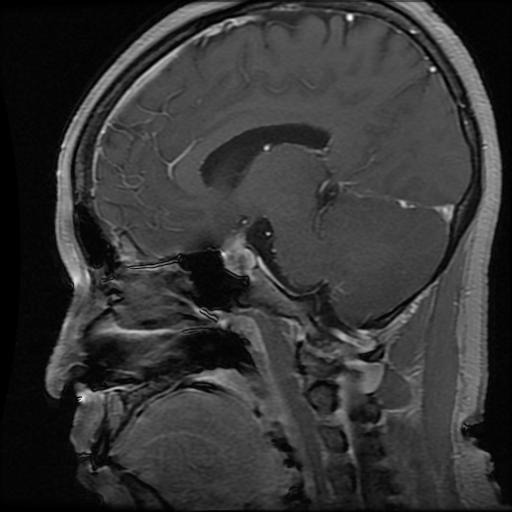
Label: pituitary